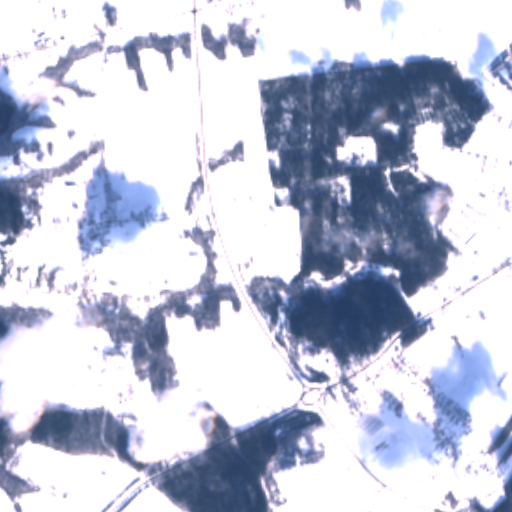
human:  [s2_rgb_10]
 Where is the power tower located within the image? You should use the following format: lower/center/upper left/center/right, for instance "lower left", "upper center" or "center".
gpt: The power tower is located in the lower right of the image.
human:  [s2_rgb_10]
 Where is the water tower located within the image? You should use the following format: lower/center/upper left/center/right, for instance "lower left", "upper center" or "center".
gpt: The water tower is located in the center left of the image.
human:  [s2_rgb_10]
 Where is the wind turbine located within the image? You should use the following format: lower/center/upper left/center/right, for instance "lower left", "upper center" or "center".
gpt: The wind turbine is located in the upper center of the image.
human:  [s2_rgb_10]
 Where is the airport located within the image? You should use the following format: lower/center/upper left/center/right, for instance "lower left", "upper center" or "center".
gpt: There is no airport in the image.